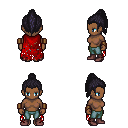
a pixel art fantasy rpg character, female body template, human, dark skin, red tattered cape, teal pants, raven long topknot hairstyle, leather bracers, maroon shoes, four views (front, back, left, right), 2x2 character sprite sheet, small pixel art, hard edges, no anti-aliasing